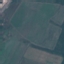
Land use / land cover: Pasture